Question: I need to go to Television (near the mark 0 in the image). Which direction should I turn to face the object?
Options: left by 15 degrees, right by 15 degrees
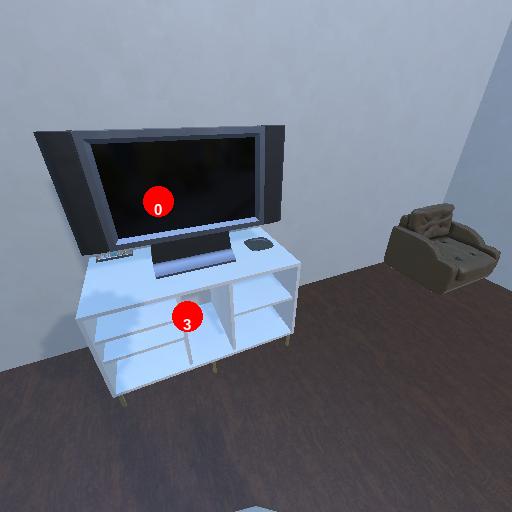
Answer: left by 15 degrees